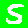
Digit: 5